Question: I'd like to get some advice on database design. Specifically, consider the following (hypothetical) scenario:
- - -

In this scenario, if an employee leaves the company I also want to make sure I delete them from the 'Users' table so that they can no longer access the software. I can achieve this using 'ON DELETE CASCADE' as part of the FK relationship between 'EmployeeID' in 'Employees' and 'Users'.
However, I don't want to delete their details from the 'UserLog' as I am interested in collating data on how long people spend on the software and the fact that they no longer work at the company does not mean their user behaviour is no longer relevant.
What I am left with is a table 'UserLog' that has no relationships with any other tables in my database.
Having looked through books etc / googled online I haven't come across any DB schemas with tables that have no relationships with others and so my gut instinct here is saying that my approach is not robust...
I'd appreciate some guidance please.
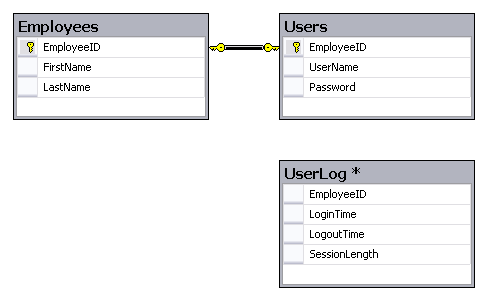
Answer: My personal preference in this case would be to "soft delete" an employee by adding a "DeletedDate" column to the Employees table. This will allow you to maintain referential integrity with your UserLog table and all details for all employees, past and present, remain available in the database.
The downside to this approach is that you need to add application logic to check for active employees.